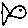
Label: fish